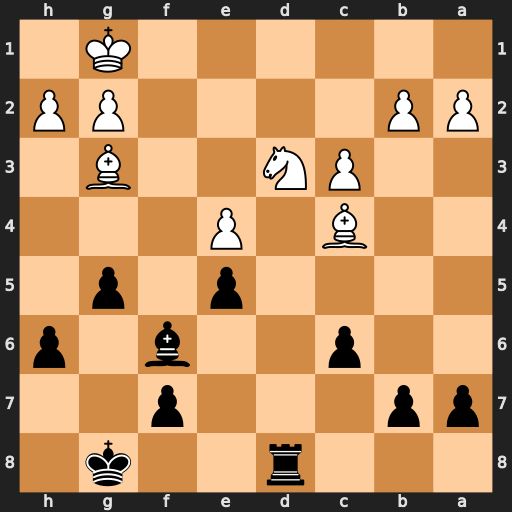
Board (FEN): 3r2k1/pp3p2/2p2b1p/4p1p1/2B1P3/2PN2B1/PP4PP/6K1
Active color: b
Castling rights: -
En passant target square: -
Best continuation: b5 Bb3 Rxd3